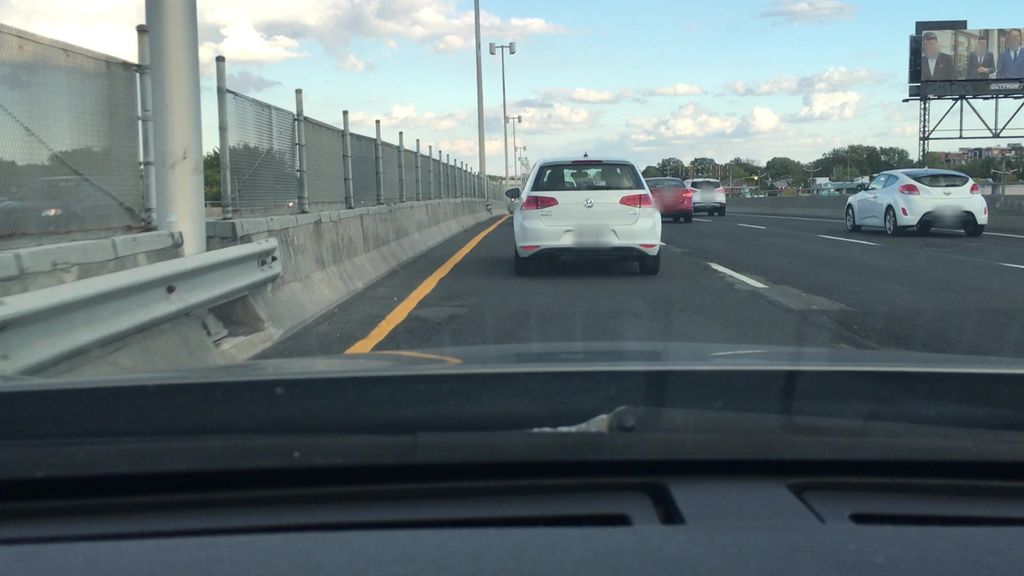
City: montreal